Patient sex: F
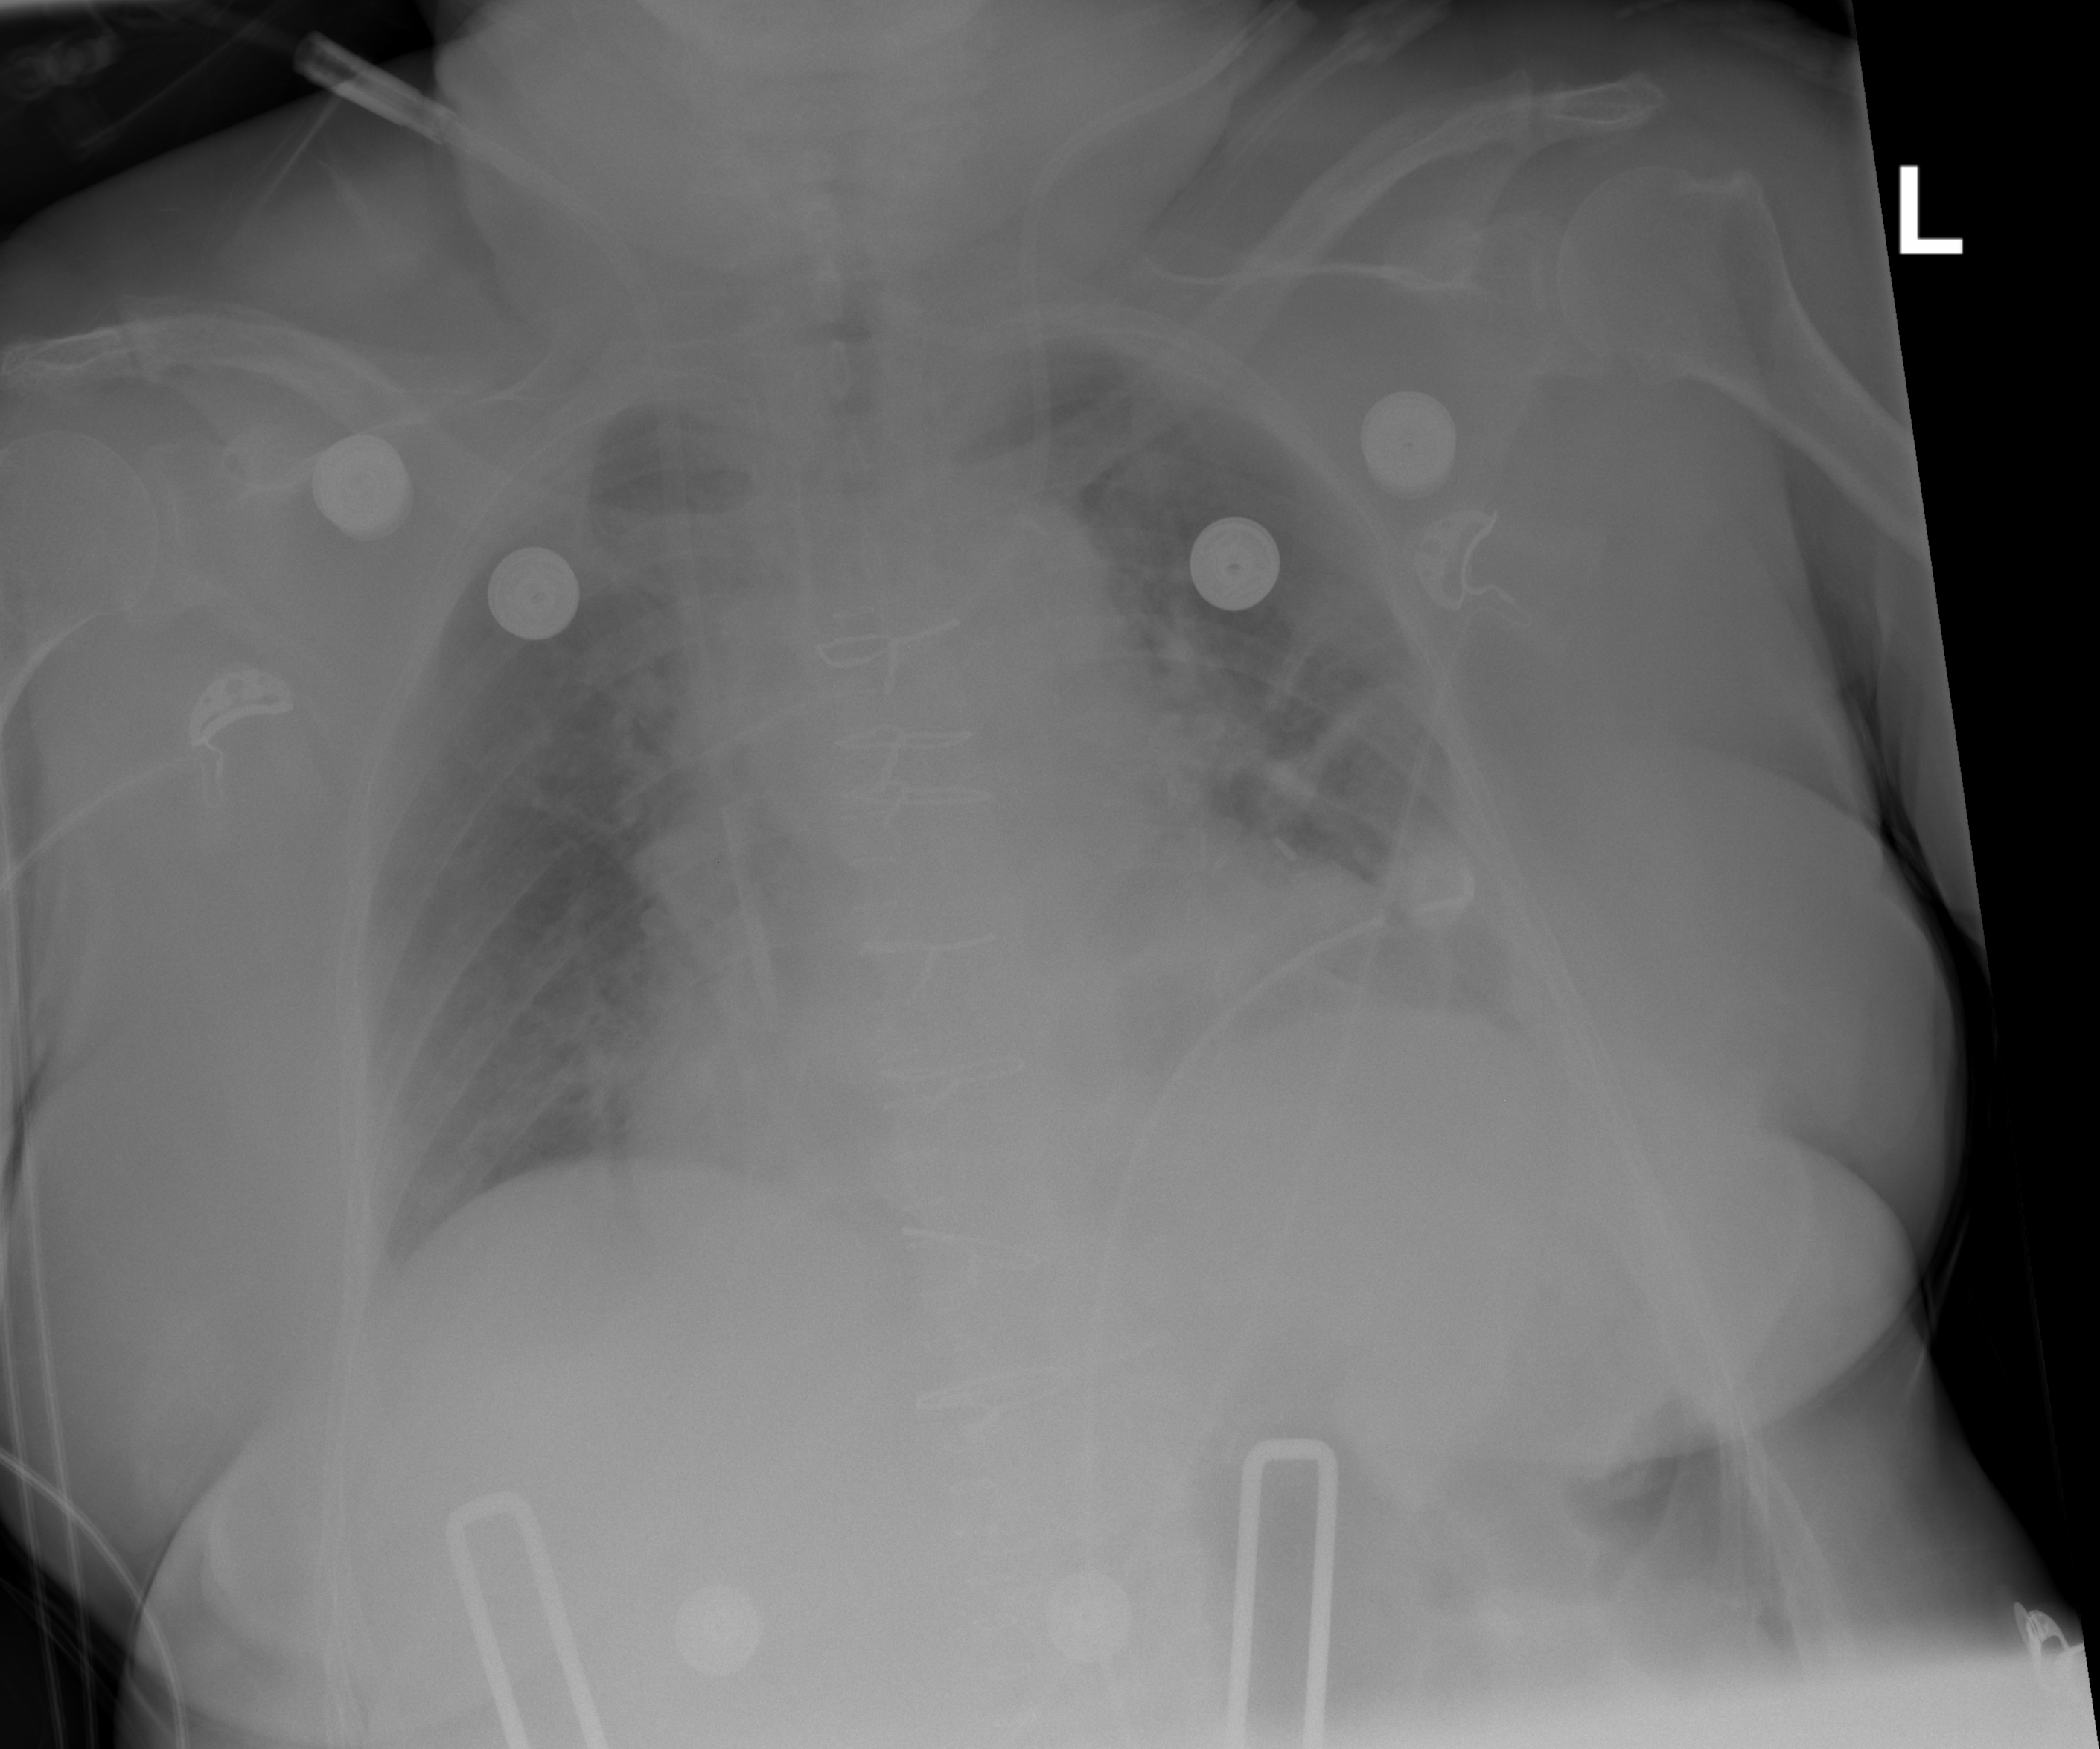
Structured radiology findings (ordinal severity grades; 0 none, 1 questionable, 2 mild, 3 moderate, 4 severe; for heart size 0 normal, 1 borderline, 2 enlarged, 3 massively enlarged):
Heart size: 2
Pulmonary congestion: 2
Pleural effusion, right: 0
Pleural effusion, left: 2
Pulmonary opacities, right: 0
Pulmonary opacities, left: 1
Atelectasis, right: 2
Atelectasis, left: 2